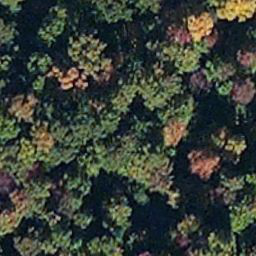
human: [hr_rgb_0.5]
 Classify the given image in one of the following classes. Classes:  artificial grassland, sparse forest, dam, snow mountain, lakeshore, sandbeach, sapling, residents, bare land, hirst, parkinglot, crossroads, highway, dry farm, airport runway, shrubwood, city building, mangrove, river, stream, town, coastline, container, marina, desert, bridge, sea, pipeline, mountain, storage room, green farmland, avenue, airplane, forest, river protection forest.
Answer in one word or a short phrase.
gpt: mangrove